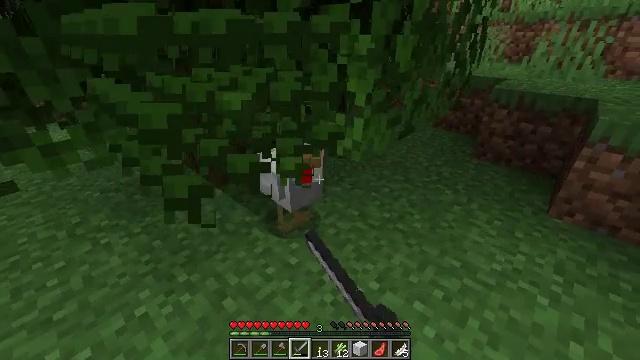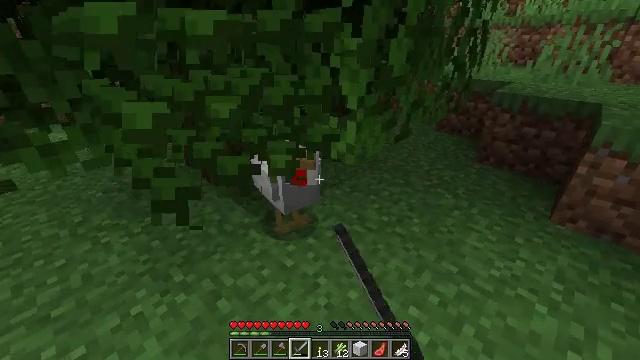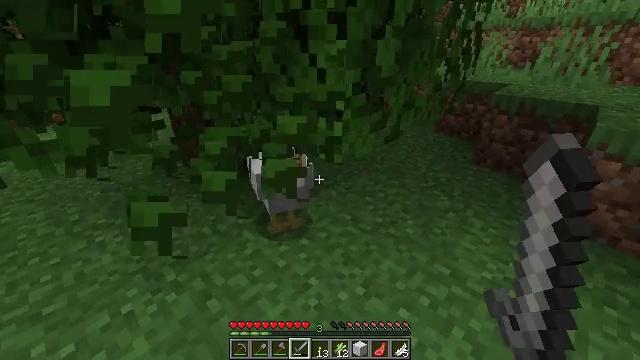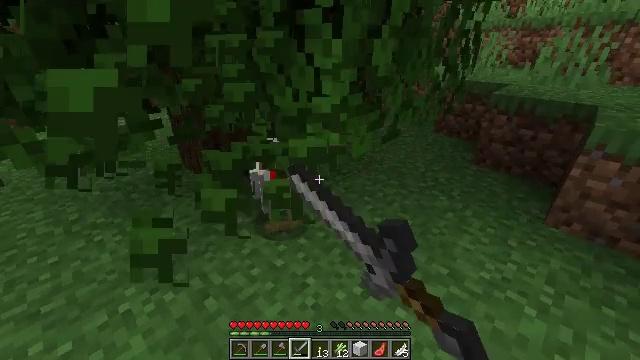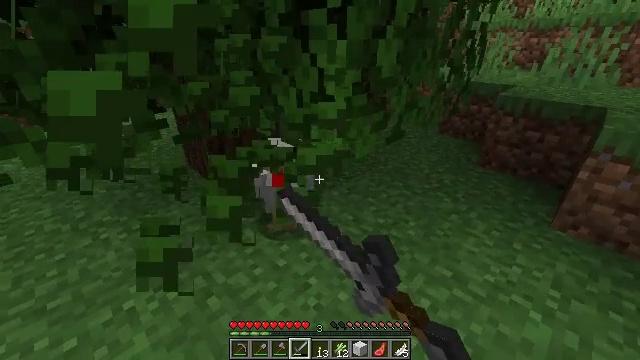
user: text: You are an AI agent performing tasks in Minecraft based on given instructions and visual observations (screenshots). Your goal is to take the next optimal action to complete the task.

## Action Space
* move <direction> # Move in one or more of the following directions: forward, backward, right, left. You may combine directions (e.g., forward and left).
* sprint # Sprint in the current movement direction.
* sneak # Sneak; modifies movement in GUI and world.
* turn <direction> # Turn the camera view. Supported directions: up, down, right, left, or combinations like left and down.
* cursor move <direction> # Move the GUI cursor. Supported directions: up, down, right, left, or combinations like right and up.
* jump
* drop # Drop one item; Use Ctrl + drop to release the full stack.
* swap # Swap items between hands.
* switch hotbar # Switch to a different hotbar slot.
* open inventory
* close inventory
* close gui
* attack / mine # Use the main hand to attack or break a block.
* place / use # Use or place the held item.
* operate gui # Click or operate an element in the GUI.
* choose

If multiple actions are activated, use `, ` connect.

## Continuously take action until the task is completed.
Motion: motion action
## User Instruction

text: Remove oak leaves from branches.
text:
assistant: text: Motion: turn left
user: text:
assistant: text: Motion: attack / mine
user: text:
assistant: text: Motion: attack / mine
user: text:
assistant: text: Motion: turn left, attack / mine
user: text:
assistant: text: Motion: attack / mine